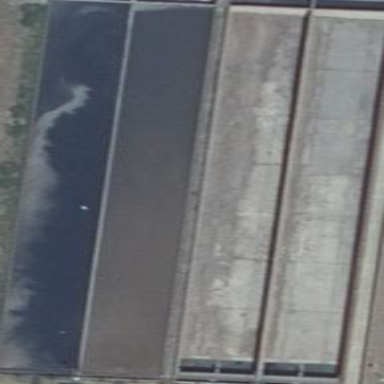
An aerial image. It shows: Image of wastewater.